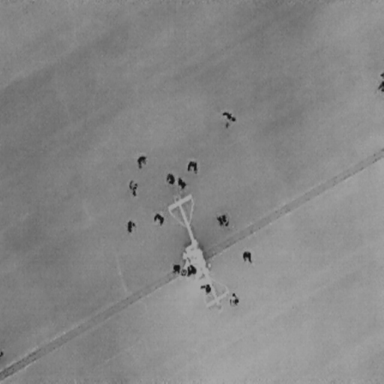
There are 15 People in the infrared image.